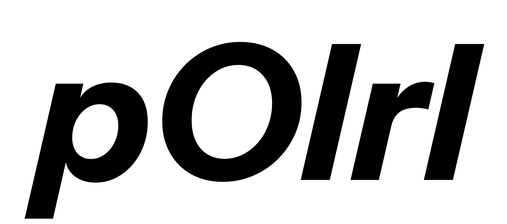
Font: InstrumentSans-Italic_Bold_Italic